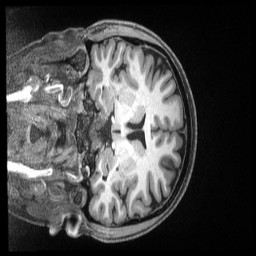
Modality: T1w
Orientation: coronal
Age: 32
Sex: female
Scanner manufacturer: siemens
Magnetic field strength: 3 T
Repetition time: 2.5 s
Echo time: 0.00181 s